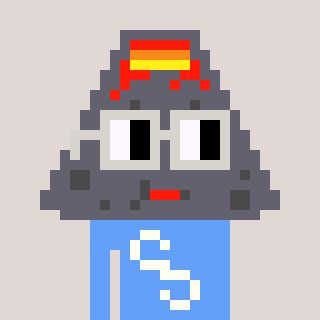
a pixel art character with square light gray glasses, a volcano-shaped head and a blue-colored body on a warm background